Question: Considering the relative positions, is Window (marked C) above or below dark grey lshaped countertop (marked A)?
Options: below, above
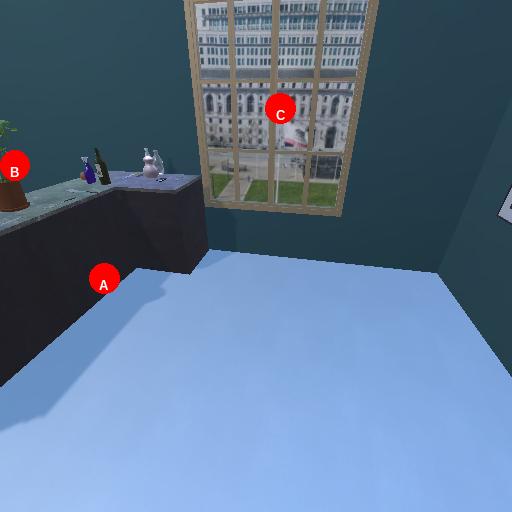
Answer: below